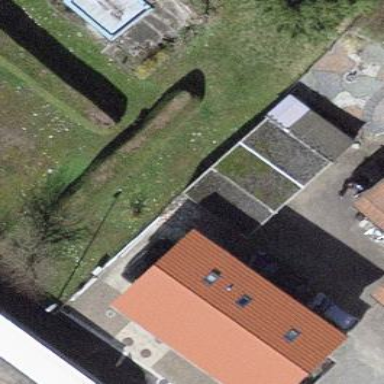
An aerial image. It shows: Garage.